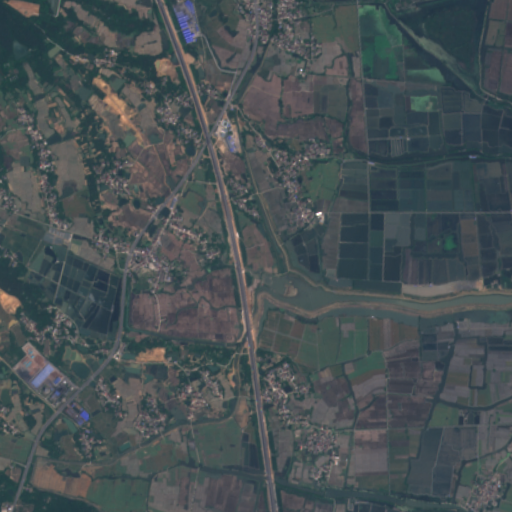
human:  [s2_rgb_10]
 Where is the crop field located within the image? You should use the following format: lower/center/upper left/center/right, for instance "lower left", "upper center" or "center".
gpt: The crop field is located in the lower left of the image.
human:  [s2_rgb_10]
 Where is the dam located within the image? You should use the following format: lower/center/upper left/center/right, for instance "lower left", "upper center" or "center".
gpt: The dam is located in the center left of the image.
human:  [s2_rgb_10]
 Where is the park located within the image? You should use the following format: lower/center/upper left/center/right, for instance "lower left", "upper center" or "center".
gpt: The park is located in the lower left of the image.
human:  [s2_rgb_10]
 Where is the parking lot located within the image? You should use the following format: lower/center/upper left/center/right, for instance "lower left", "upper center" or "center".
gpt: There is no parking lot in the image.